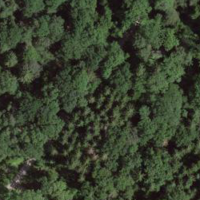
EUNIS habitat code: 41
Species observed at this site:
Lamium galeobdolon